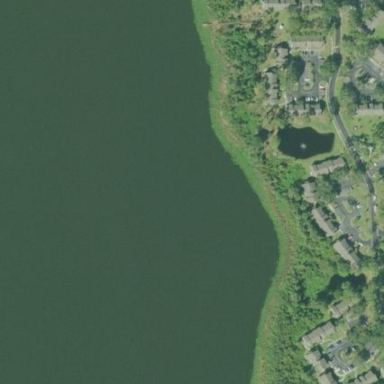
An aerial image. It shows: Serene lake surrounded by nature.